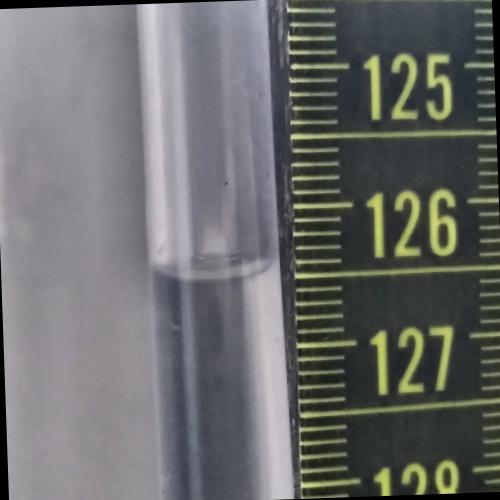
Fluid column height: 126.5 cm